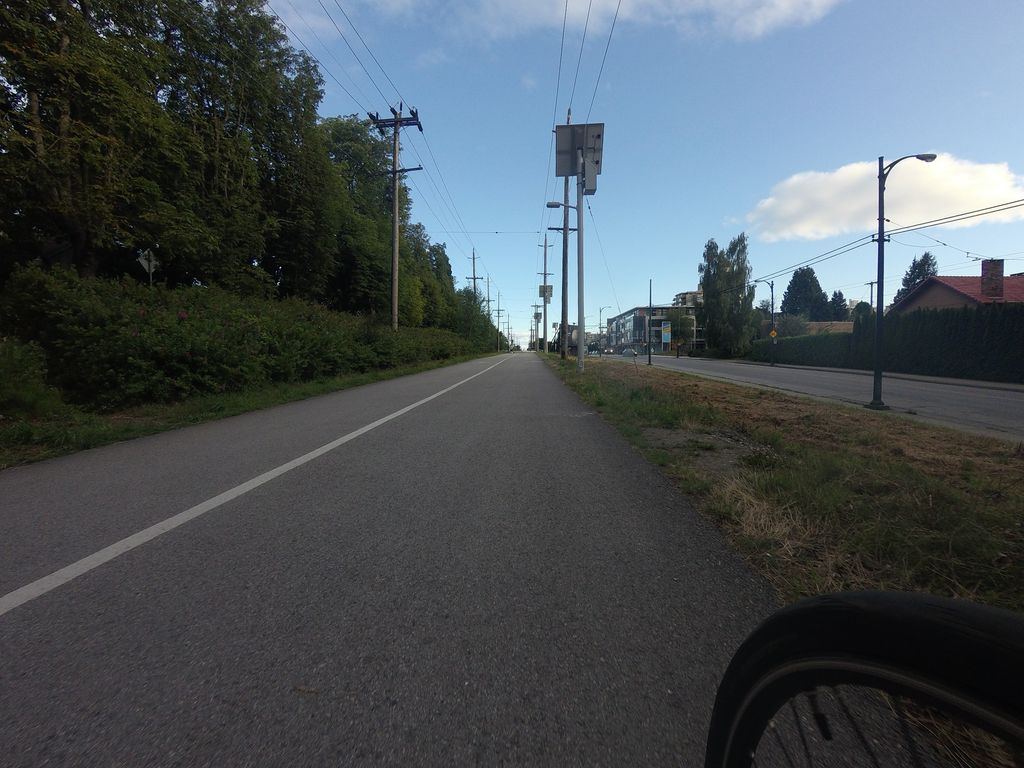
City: vancouver